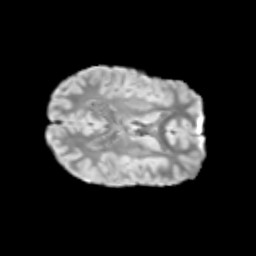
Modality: T2w
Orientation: axial
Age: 10
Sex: male
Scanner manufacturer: siemens
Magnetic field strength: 3 T
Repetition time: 3.8 s
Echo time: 0.07 s